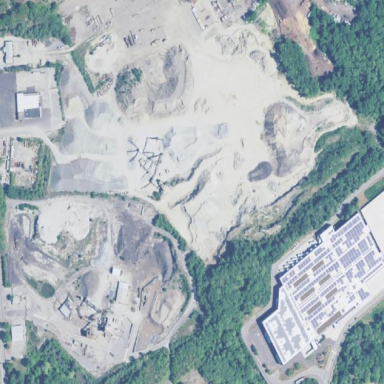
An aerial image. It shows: Quarry area.